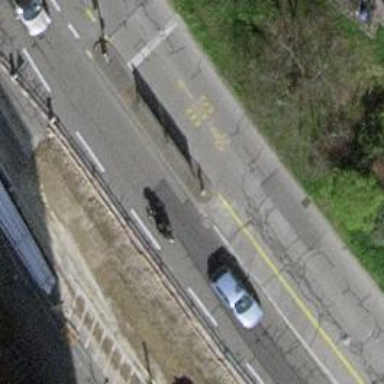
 there is lane designated for buses and shared busway and cycleway."